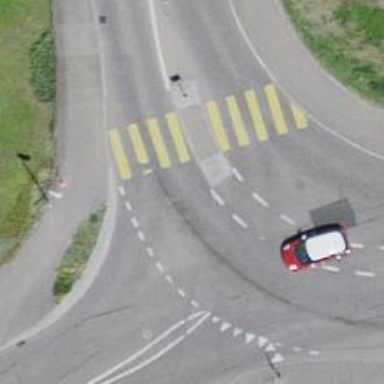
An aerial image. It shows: Uncontrolled crossing with pedestrian island.